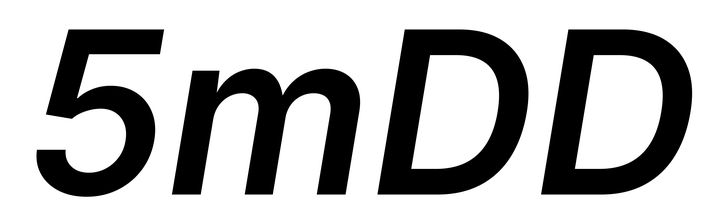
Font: Inter-Italic_SemiBold_Italic